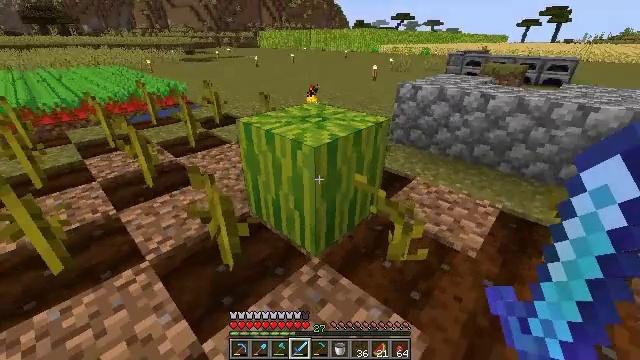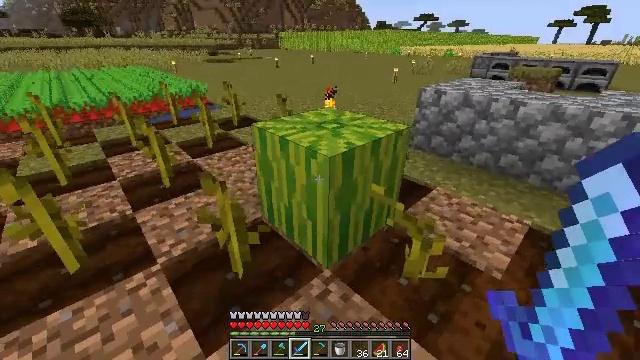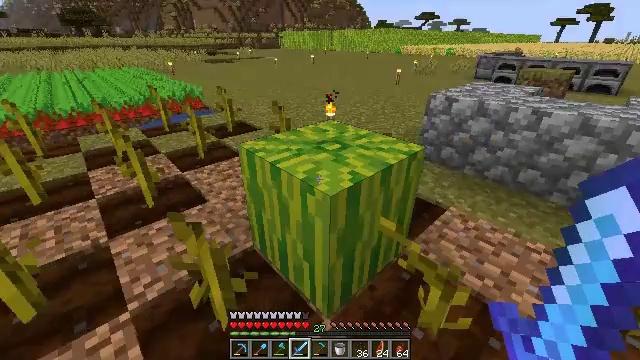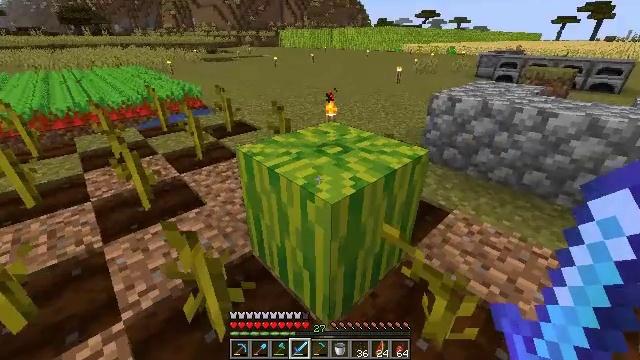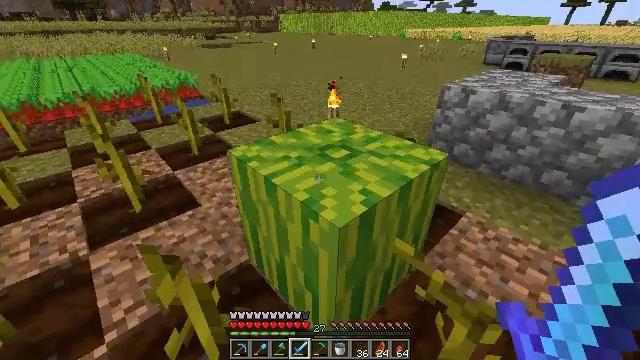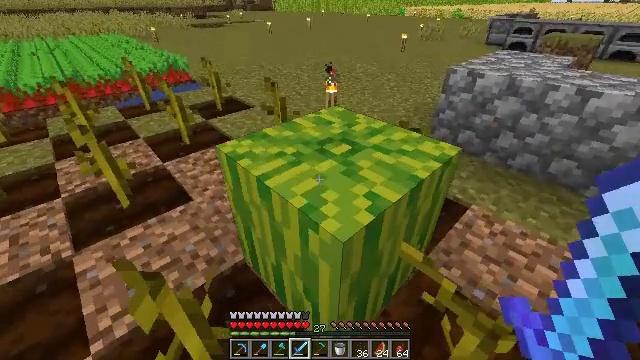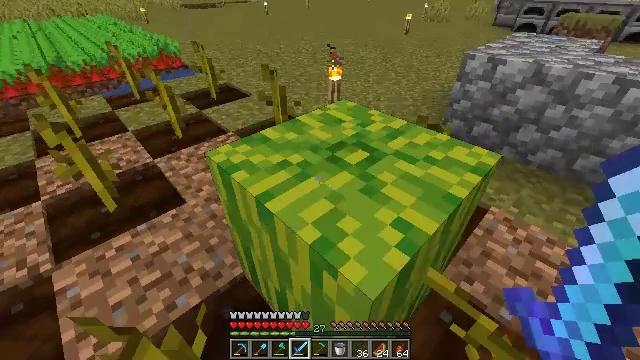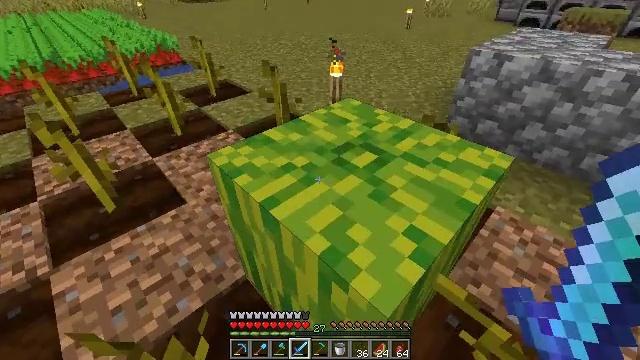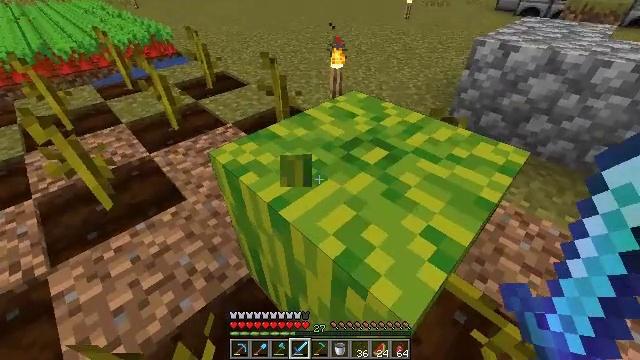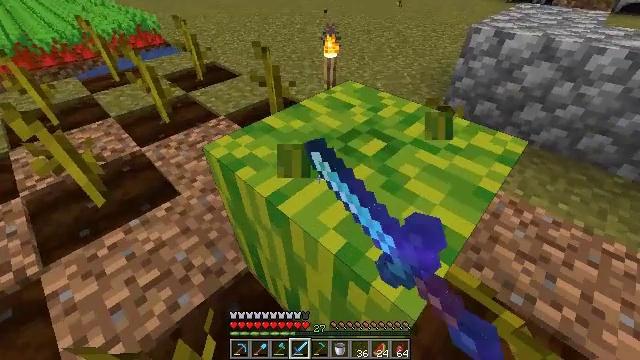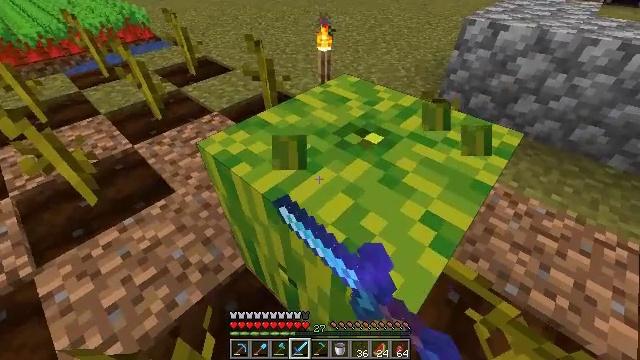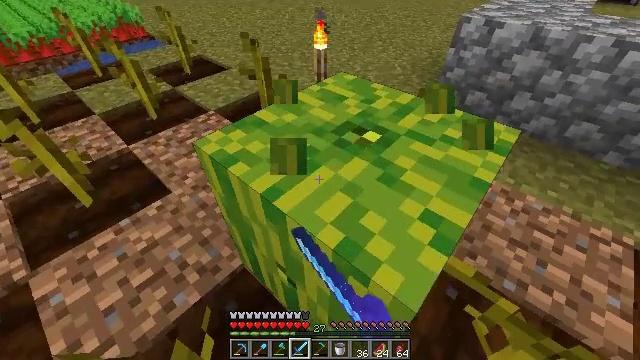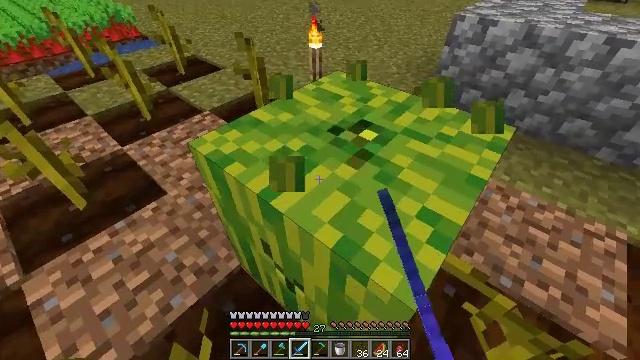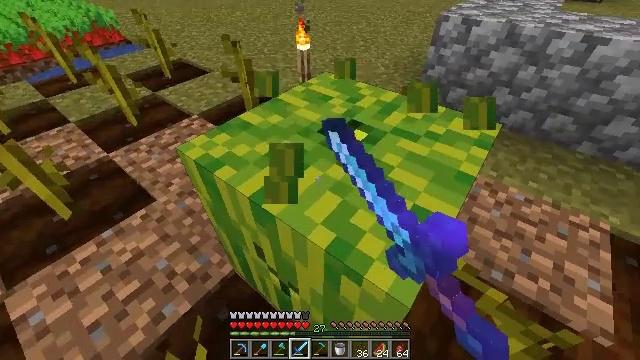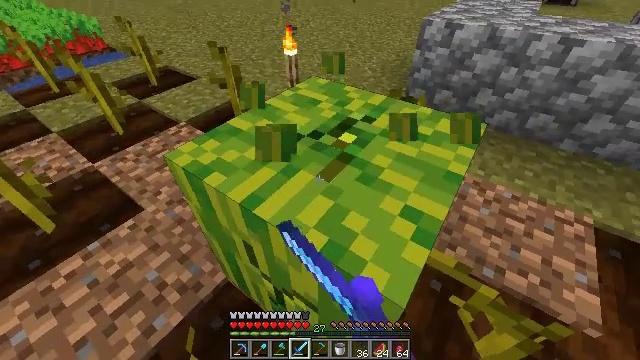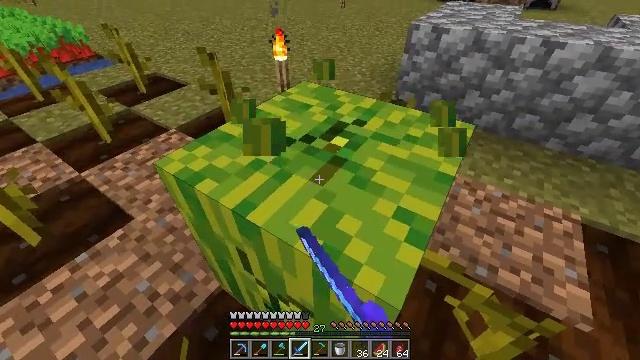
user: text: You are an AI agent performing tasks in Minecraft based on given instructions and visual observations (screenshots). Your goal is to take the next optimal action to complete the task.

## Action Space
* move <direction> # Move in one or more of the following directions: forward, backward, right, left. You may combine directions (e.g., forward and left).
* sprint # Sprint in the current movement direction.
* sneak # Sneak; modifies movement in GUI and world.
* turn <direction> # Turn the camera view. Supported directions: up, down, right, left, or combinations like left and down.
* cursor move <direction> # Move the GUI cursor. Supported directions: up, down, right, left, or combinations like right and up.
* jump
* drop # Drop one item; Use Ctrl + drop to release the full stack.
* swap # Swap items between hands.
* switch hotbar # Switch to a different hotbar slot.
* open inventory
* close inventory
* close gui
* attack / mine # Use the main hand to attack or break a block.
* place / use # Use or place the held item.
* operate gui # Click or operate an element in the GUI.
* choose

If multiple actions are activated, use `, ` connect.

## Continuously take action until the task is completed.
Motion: motion action
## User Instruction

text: Mine a melon block.
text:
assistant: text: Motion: move forward, turn left
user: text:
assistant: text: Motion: move forward
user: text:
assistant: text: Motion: move forward
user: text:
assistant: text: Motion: move forward, turn down
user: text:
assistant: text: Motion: move forward, turn down
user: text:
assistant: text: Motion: move forward, turn down
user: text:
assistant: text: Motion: no_op
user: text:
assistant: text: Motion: turn down, attack / mine
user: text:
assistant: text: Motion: turn right and down, attack / mine
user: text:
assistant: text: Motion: turn right and down, attack / mine
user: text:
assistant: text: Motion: attack / mine
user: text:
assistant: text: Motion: turn right, attack / mine
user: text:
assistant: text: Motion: turn right, attack / mine
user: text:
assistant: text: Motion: turn right, attack / mine
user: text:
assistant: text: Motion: turn right, attack / mine
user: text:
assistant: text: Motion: attack / mine
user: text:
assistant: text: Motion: attack / mine
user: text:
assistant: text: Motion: attack / mine
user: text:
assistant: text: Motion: attack / mine
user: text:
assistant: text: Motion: attack / mine
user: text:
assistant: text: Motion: attack / mine
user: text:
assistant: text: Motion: attack / mine
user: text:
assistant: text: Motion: attack / mine
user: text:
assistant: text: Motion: attack / mine
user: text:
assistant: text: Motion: attack / mine
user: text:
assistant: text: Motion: attack / mine
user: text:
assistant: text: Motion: attack / mine
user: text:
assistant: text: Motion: attack / mine
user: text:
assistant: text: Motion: attack / mine
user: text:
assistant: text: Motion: attack / mine